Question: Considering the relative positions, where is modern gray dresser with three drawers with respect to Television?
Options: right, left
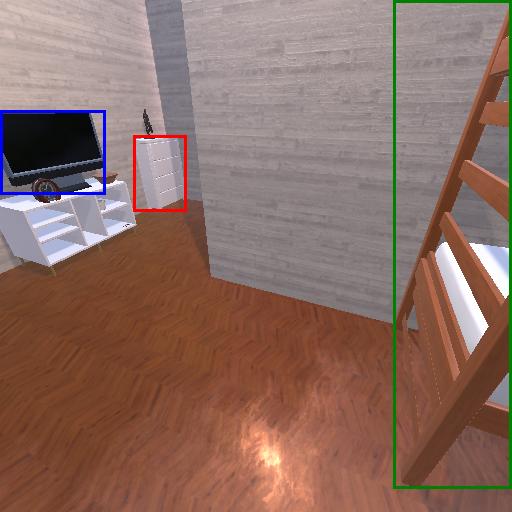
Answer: right